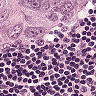
Metastatic tissue present: yes